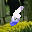
Label: 6